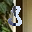
Label: 3